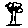
Label: tree